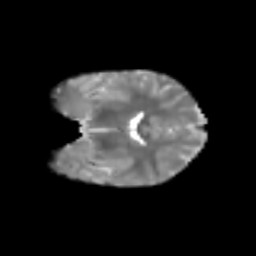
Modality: T2w
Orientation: coronal
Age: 6
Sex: female
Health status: healthy